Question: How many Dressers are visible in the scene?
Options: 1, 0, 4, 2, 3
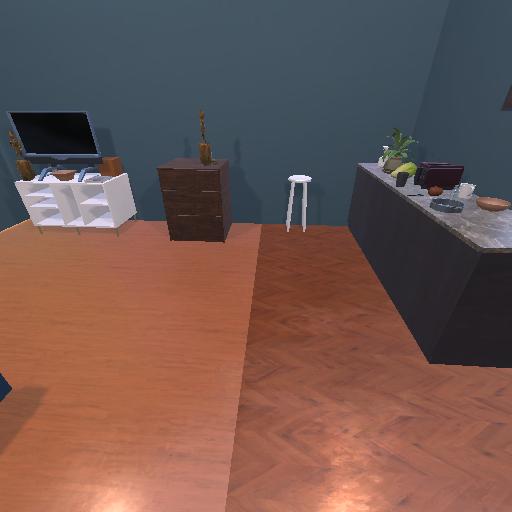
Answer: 1